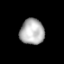
Tissue: lung
Cell type: T cells
Senescence score: 0.2203
Nuclear area (px): 609
Mean DAPI intensity: 178.691